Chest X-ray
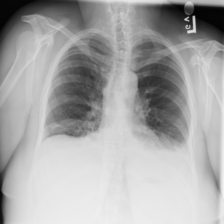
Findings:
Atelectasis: positive
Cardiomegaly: negative
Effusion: positive
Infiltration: negative
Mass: negative
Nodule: negative
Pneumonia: negative
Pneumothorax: negative
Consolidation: negative
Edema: negative
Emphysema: negative
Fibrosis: negative
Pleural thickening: negative
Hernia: negative